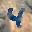
Label: 4